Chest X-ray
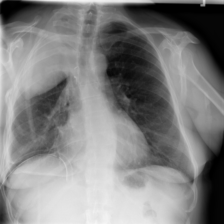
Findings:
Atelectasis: negative
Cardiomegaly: negative
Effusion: negative
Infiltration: negative
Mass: positive
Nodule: negative
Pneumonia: negative
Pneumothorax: positive
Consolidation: negative
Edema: negative
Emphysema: negative
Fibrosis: negative
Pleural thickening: negative
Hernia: negative